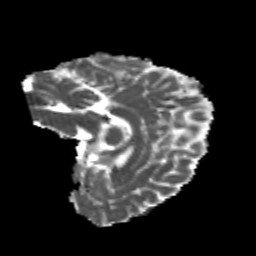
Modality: MD
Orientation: sagittal
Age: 22
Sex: female
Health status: healthy
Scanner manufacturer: philips
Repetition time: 7.389 s
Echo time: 0.08599 s